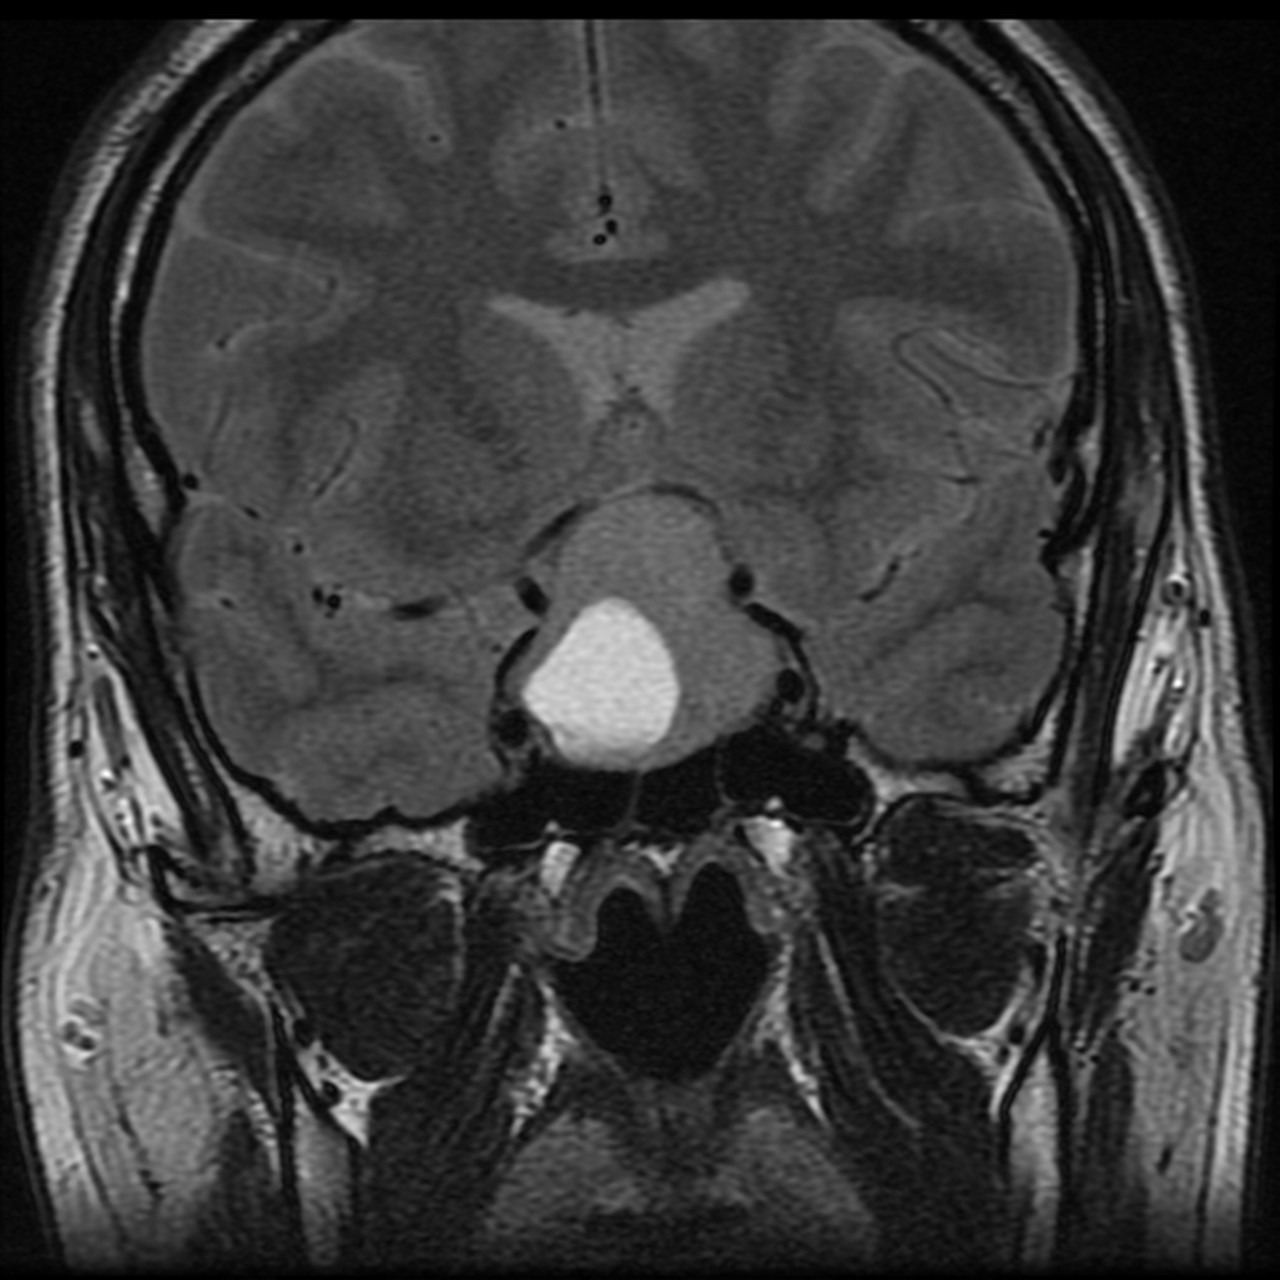
Label: pituitary